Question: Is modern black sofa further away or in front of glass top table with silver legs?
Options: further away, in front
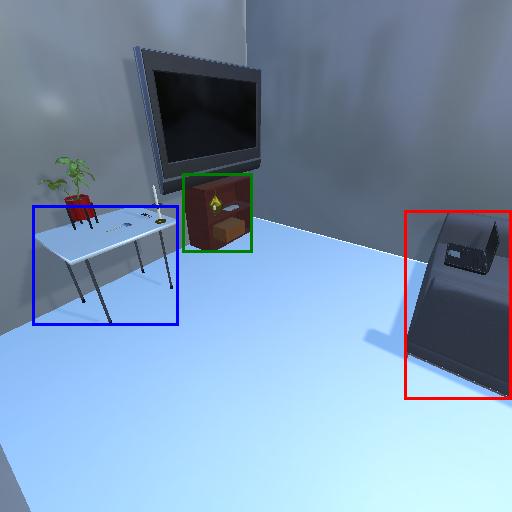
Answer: further away